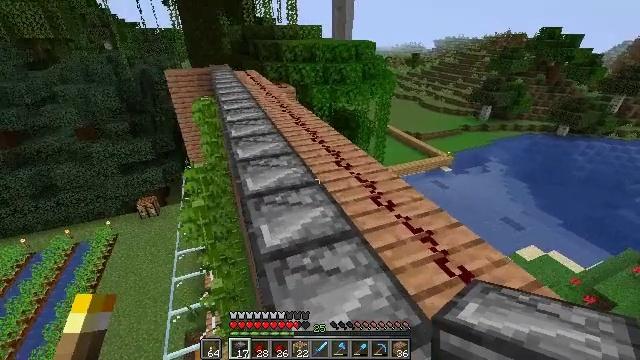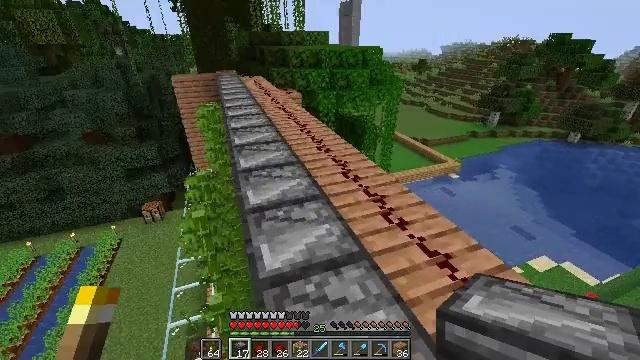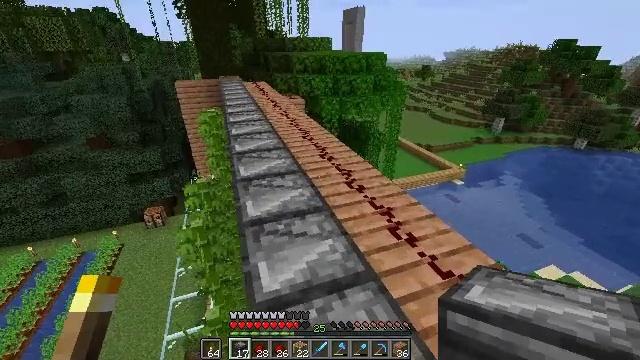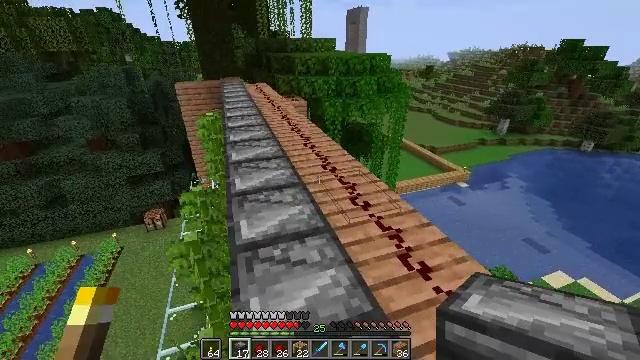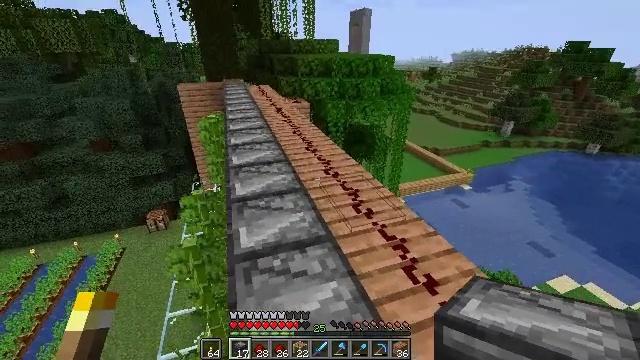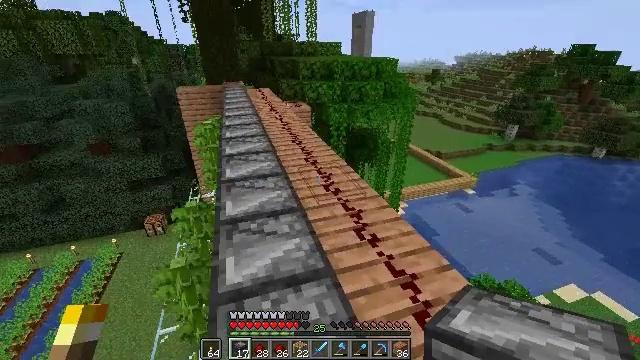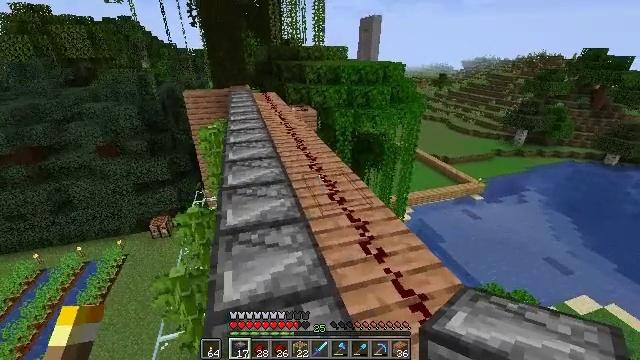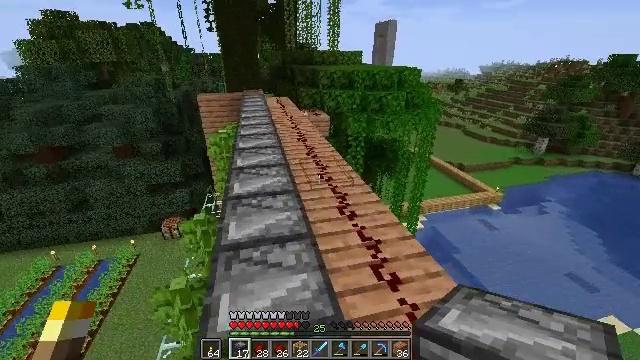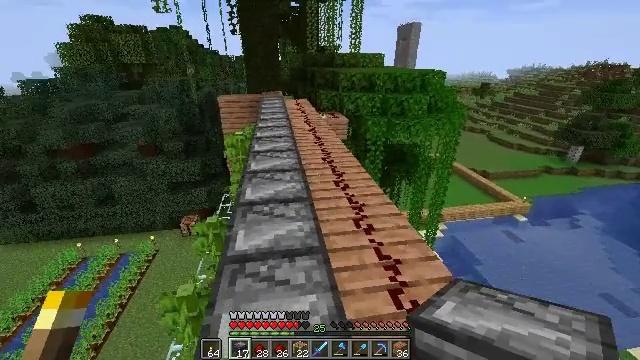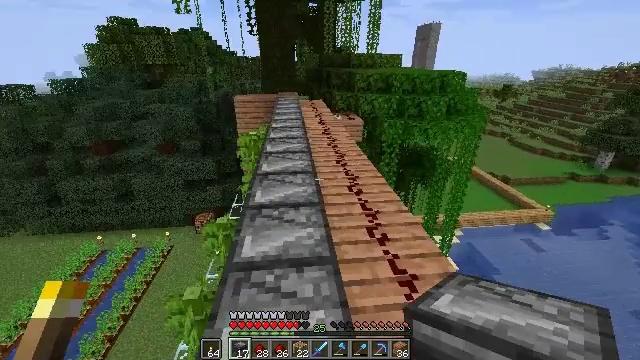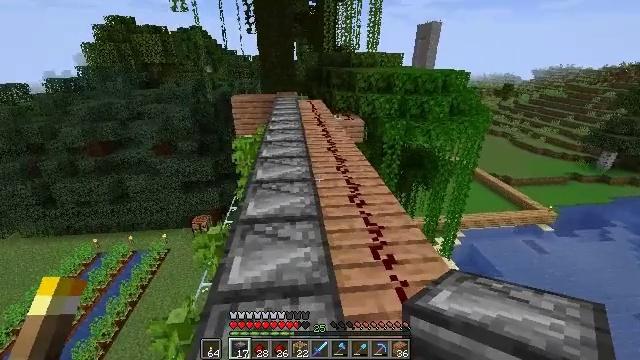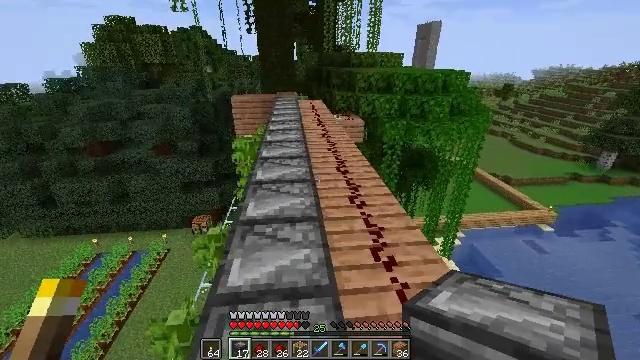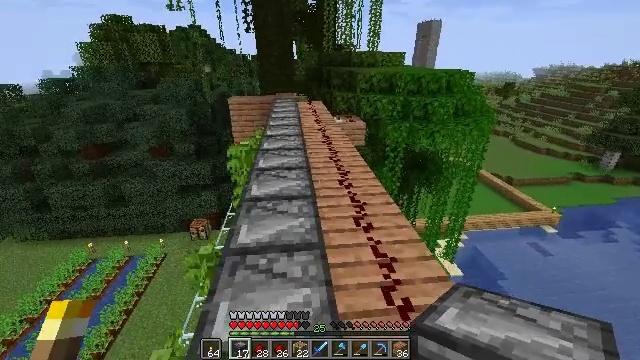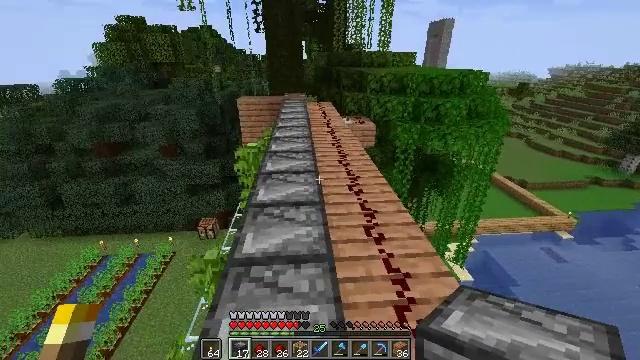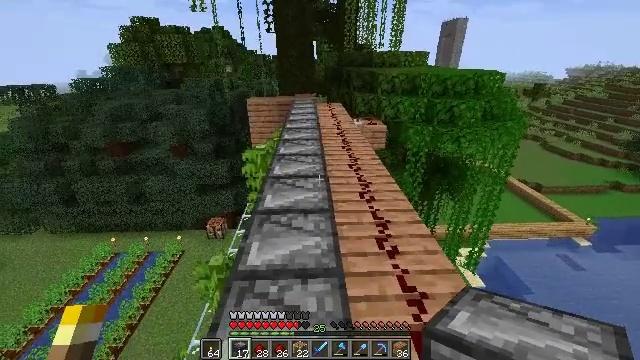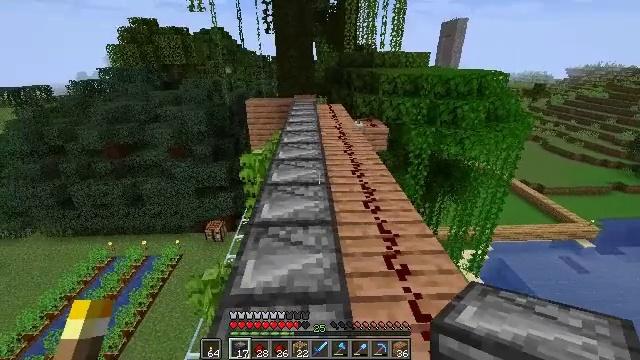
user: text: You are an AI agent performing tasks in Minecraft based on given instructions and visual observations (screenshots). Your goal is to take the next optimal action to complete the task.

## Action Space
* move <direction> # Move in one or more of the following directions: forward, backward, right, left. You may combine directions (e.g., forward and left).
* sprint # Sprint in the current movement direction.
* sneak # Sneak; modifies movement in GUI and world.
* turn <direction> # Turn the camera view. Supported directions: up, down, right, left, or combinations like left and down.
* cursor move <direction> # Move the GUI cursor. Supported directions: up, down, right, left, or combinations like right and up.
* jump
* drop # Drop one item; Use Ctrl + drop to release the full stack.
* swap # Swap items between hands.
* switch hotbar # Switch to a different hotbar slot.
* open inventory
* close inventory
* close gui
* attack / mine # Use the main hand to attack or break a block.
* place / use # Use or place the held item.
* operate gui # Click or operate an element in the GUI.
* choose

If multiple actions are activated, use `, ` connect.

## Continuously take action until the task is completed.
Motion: motion action
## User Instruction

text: Gather the repeater by attacking it.
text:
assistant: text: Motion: move forward, turn left
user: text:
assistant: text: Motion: move forward, turn up
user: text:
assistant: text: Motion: move forward
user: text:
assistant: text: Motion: move forward
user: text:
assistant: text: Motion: move forward
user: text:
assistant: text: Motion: move forward, turn left
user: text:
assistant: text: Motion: move forward, turn left
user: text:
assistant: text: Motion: move forward, turn left
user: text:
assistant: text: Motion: move forward, turn left
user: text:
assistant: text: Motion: move forward
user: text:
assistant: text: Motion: move forward
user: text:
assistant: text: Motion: move forward
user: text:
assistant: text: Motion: move forward, turn left
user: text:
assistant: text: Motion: move forward, turn left
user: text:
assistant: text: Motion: move forward
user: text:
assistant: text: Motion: move forward
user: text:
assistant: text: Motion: move forward
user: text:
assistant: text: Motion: move forward
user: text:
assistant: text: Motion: move forward
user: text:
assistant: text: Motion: move forward
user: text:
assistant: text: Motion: move forward
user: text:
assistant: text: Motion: move forward
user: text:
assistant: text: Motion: move forward
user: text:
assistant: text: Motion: move forward
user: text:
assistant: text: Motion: move forward
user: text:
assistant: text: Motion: move forward
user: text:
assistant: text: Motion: move forward
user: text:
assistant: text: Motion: move forward, turn down
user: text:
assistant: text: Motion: move forward
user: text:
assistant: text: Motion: move forward